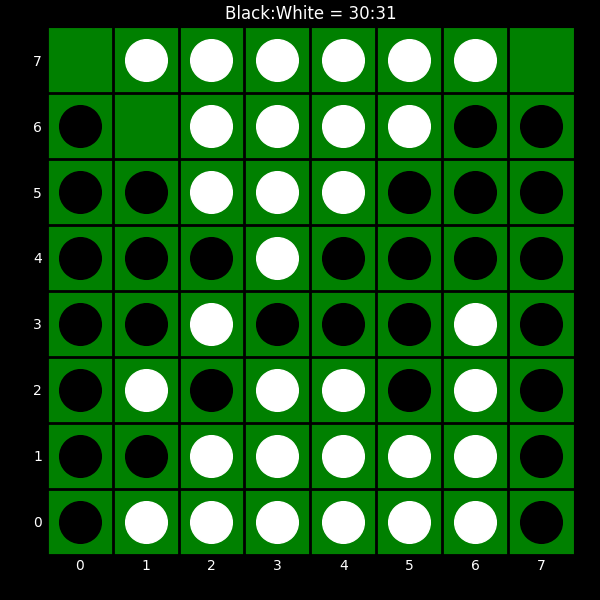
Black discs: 30
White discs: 31